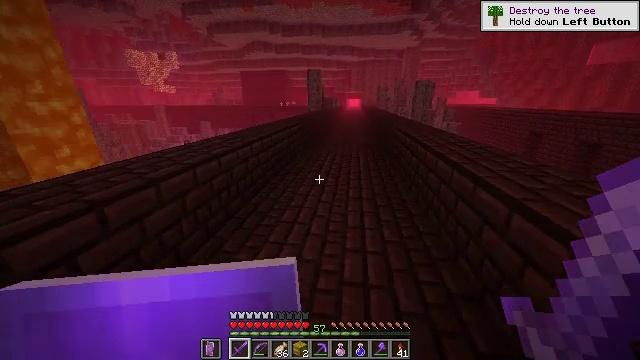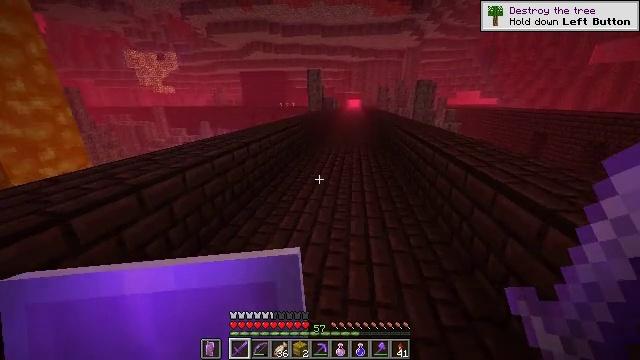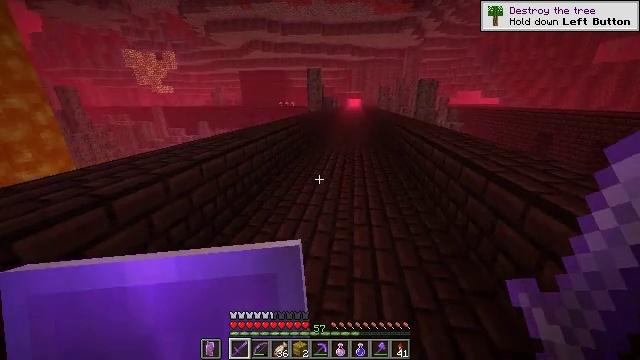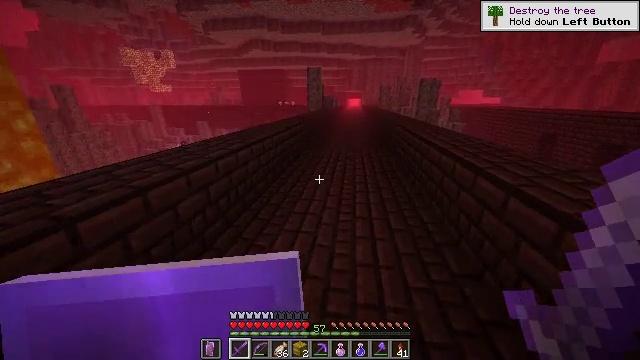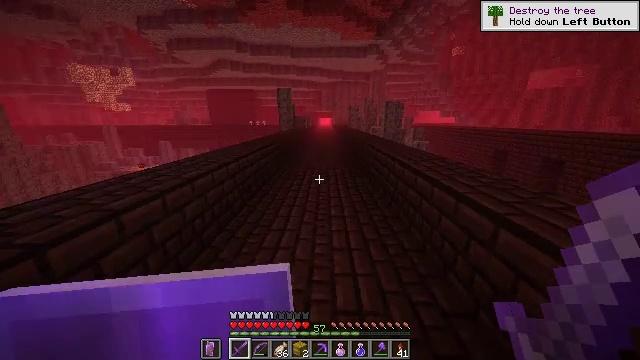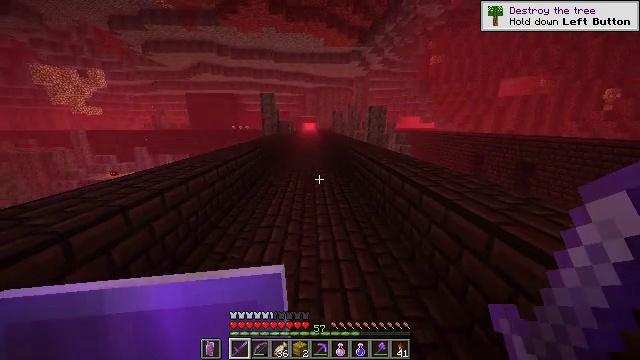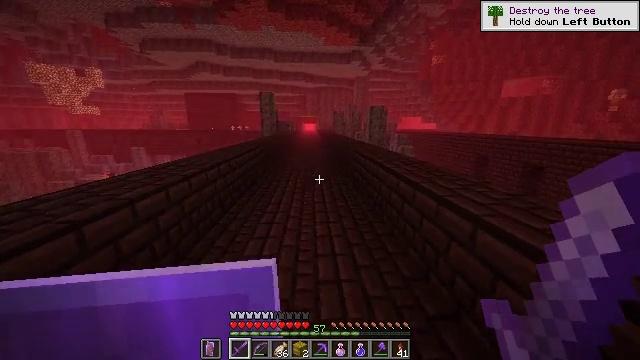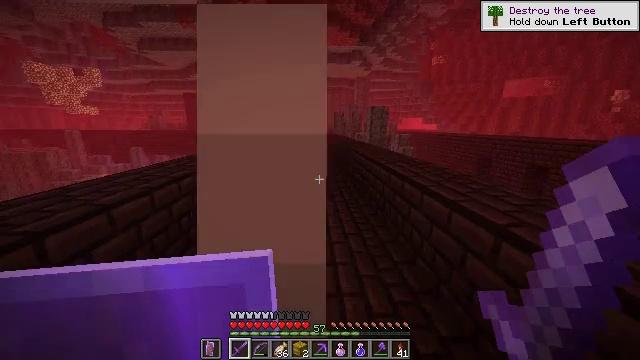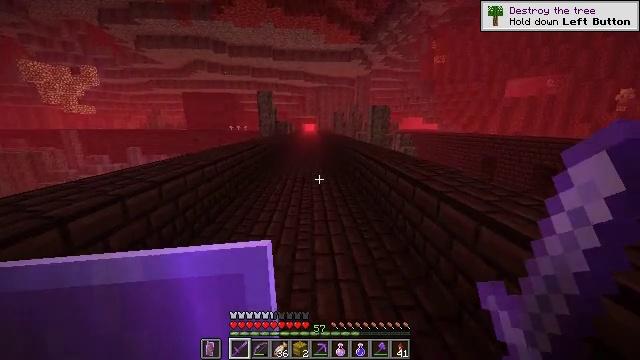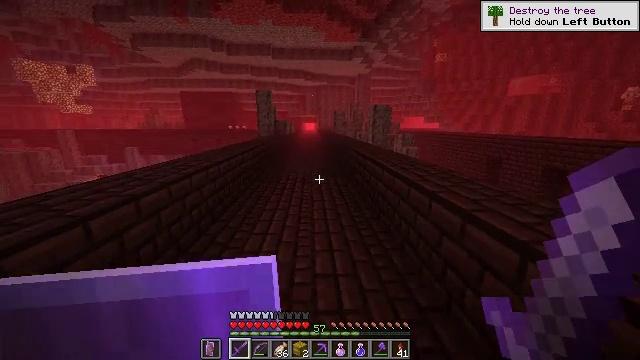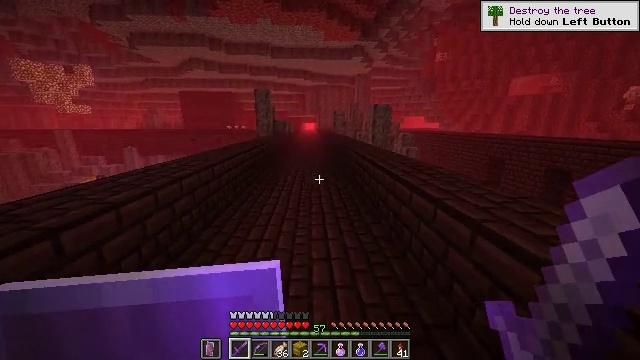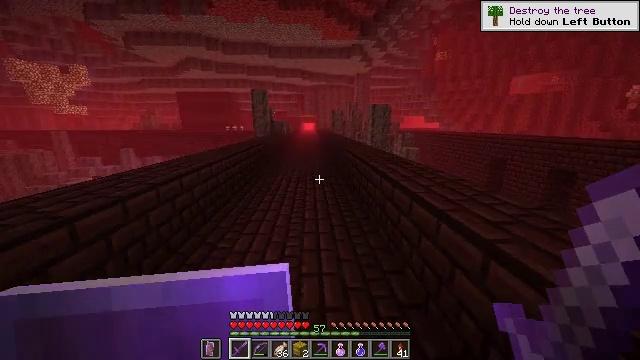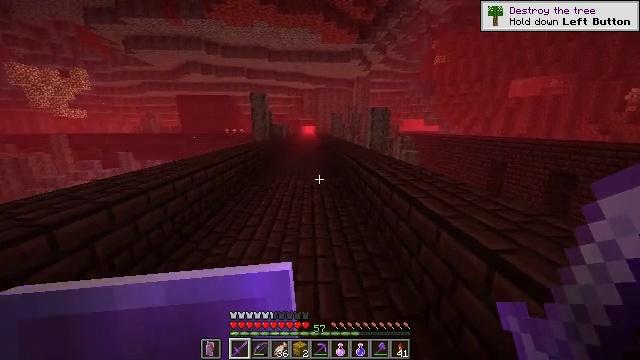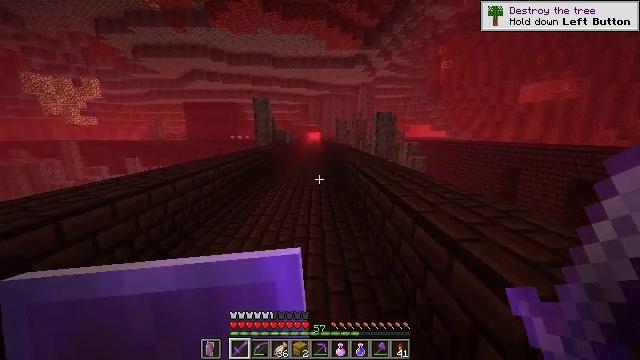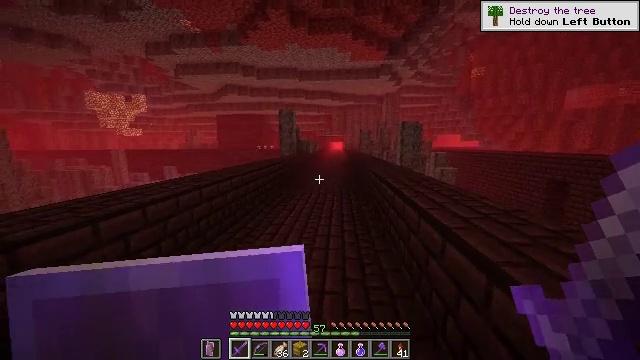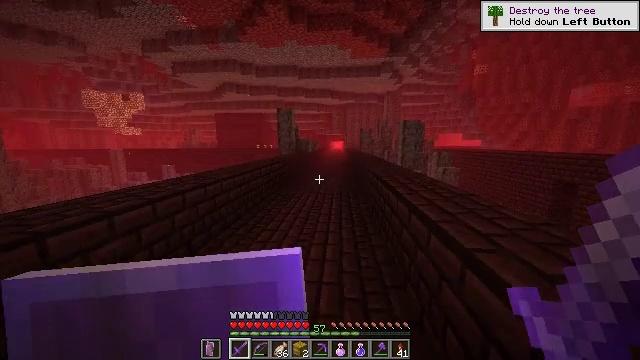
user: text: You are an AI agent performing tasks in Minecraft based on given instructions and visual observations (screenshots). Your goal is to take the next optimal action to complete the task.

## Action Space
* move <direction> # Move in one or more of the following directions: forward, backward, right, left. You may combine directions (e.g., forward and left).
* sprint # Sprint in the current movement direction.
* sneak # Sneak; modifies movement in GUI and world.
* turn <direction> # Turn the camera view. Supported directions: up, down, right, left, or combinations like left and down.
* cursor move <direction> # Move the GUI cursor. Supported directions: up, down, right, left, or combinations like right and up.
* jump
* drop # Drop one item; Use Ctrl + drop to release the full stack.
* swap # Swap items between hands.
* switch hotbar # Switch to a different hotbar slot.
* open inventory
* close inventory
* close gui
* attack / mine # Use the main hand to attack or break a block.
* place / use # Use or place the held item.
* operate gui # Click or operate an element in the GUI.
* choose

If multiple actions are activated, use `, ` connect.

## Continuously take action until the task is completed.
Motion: motion action
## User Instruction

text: Fight hostile mobs.
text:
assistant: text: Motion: move forward, sprint
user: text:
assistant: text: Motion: move forward, sprint
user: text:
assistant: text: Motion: move forward, sprint
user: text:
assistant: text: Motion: move forward, sprint, turn right and up
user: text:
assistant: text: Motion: move forward, sprint, turn right and up
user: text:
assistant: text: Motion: move forward, sprint
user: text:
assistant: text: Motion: move forward, sprint
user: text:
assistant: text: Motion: move forward, sprint
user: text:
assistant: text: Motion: move forward, sprint
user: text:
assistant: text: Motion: move forward and move right, sprint
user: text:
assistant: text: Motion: move forward and move right, sprint
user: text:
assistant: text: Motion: move forward and move right, sprint
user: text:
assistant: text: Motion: move forward, sprint, turn left and up
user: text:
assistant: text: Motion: move forward, sprint, turn left and up
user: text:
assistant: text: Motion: move forward, sprint
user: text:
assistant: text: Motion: move forward, sprint
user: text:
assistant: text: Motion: move forward, sprint
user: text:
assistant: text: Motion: move forward, sprint
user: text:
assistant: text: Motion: move forward, sprint
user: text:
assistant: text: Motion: move forward, sprint
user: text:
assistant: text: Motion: move forward, sprint
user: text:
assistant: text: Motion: move forward, sprint
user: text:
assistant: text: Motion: move forward, sprint
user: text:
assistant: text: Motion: move forward, sprint
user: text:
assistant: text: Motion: move forward, sprint, turn right
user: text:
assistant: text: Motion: move forward, sprint
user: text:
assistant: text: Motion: move forward, sprint
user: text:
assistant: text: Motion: move forward, sprint
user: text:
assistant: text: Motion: move forward, sprint
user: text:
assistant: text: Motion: move forward, sprint